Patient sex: M
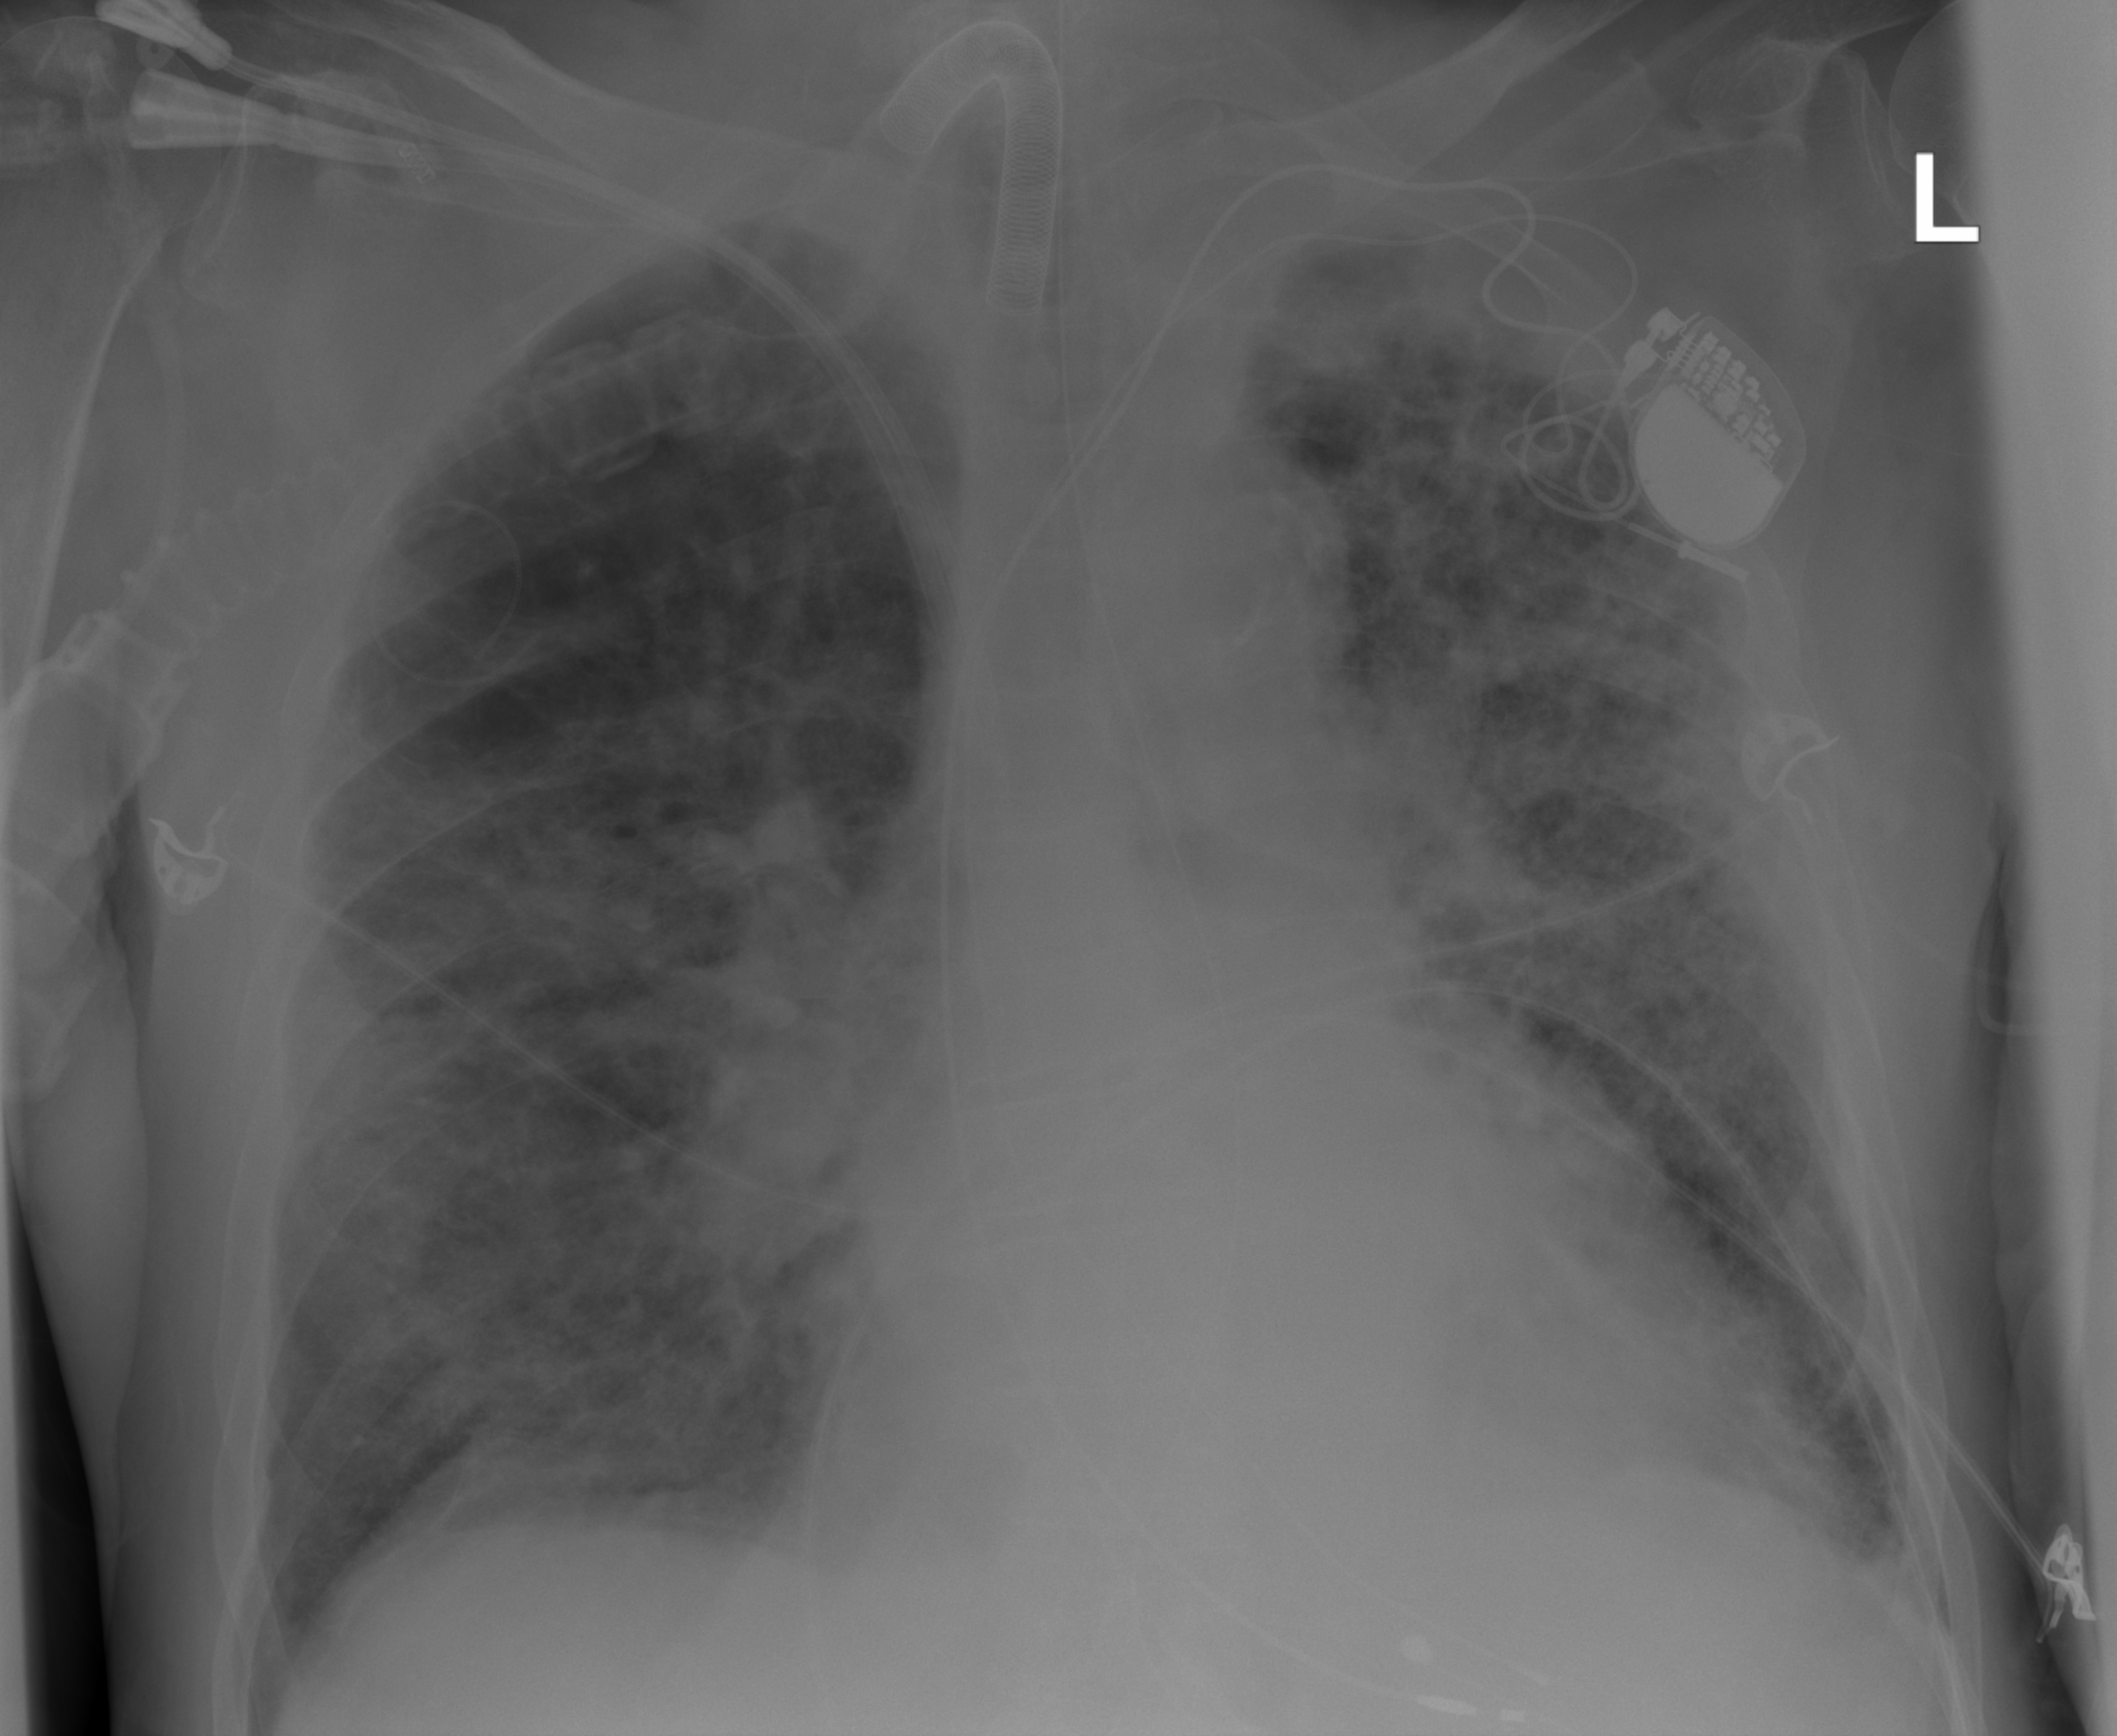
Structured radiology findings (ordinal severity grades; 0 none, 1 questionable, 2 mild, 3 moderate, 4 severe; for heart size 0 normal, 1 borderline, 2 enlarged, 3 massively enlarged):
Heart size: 2
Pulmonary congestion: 1
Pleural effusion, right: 0
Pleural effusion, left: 0
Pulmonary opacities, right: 3
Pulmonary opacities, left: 4
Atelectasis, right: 2
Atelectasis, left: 2